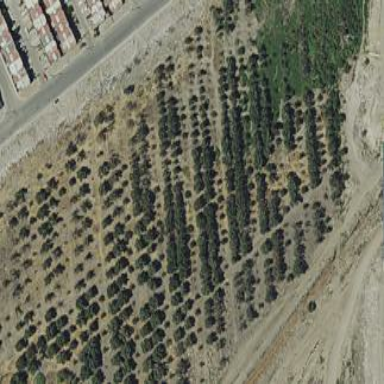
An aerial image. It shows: Olive tree orchard.